Here is the wavelet time-frequency representation (scalogram) of a rolling-element bearing's vibration measurement. Diagnose the bearing from this image, choosing from: normal, inner_race, outer_race, ball.
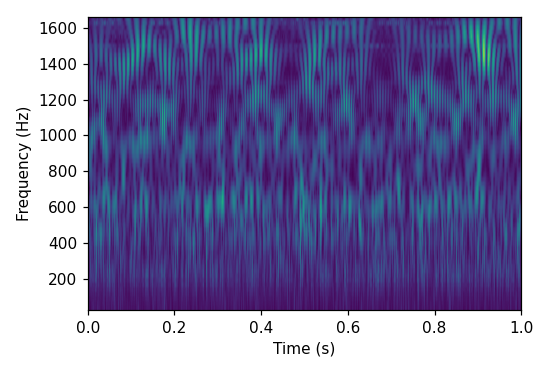
Answer: outer_race